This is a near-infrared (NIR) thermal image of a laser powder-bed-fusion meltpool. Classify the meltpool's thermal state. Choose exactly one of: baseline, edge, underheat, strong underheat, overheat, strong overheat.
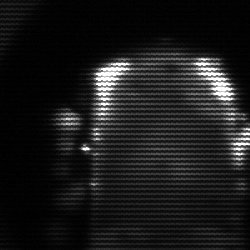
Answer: baseline